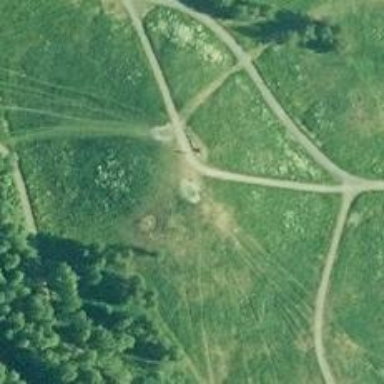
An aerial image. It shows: Disc golf tee area.